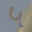
Label: 4